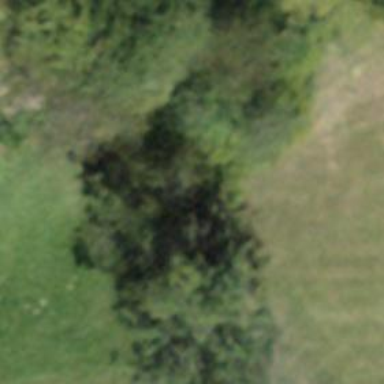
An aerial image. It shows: Row of trees in natural setting.